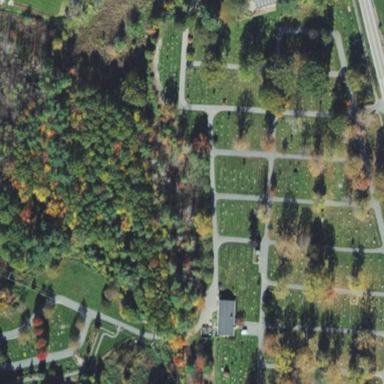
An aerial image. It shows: Cemetery.